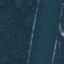
Land use / land cover: River